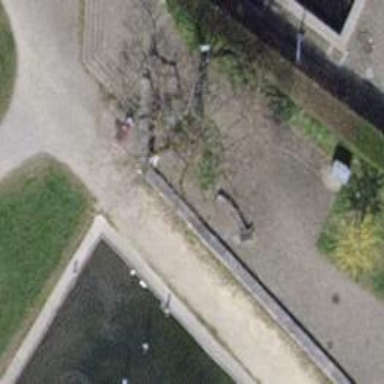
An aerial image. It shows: Bench for seating.